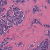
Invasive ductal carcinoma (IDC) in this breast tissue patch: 1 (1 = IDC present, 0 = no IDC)